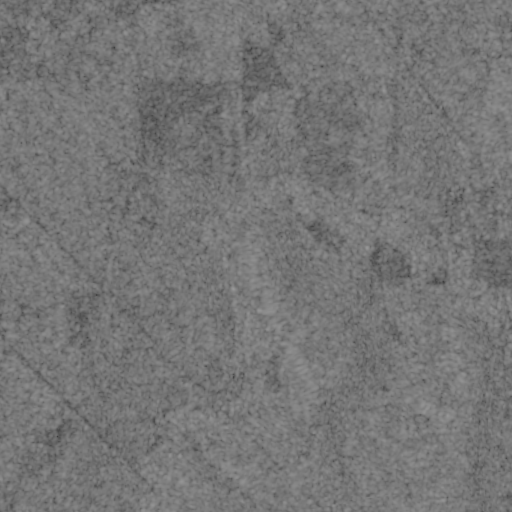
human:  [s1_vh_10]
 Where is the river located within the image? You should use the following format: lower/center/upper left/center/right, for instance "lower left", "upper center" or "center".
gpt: The river is located in the upper left of the image.
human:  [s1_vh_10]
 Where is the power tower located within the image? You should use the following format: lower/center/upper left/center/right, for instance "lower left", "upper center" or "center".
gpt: There is no power tower in the image.

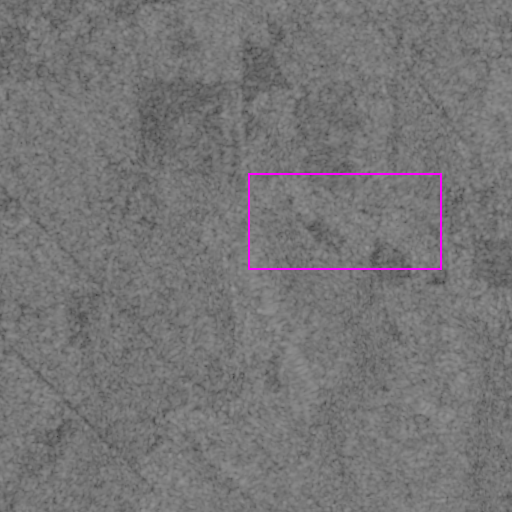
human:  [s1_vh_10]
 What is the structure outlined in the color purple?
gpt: There is no purple outline.
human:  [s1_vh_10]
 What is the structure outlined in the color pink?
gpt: There is no structure outlined in pink.